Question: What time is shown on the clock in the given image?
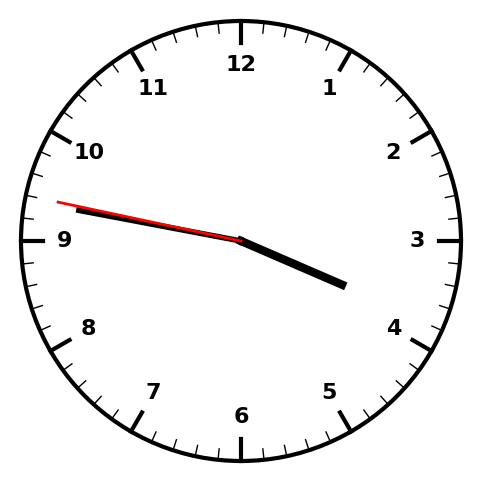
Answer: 03:46:47